Question: I have a public class that 'extends Service' and this service is launched from an activity using startService(...). But after I use <URL>, the service is killed and never restarted again.
I noticed that some apps like the <URL> ... how are the facebook/twitter apps doing it??

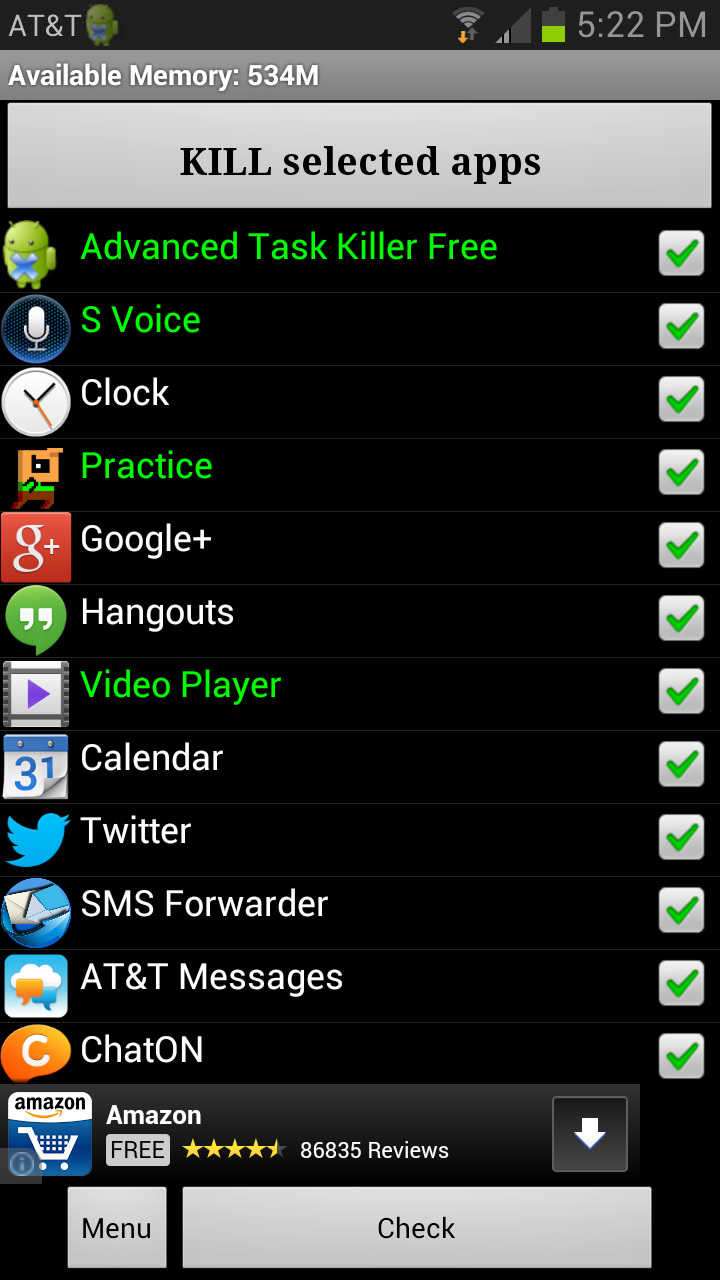
Answer: If you want to restart your service automatically after being killed by another process, you can use following constants in your service,
'''
@Override
public int onStartCommand(Intent intent, int flags, int startId) {
return START_STICKY;
}
'''
You can find more information on START_STICKY & START_NON_STICKY at,
<URL>
Also please provide your code for more specific answer.